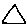
Label: triangle